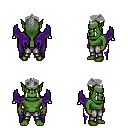
a pixel art fantasy rpg character, male body template, orc, green skin, purple wings, metal pants, gray short mohawk hairstyle, silver tiara, four views (front, back, left, right), 2x2 character sprite sheet, small pixel art, hard edges, no anti-aliasing